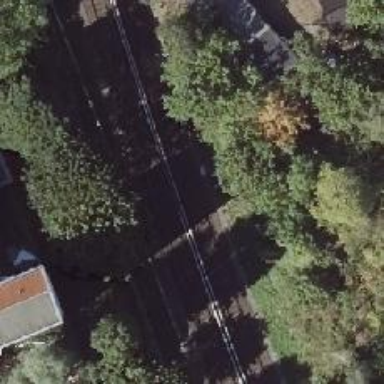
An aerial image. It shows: Railway signal.